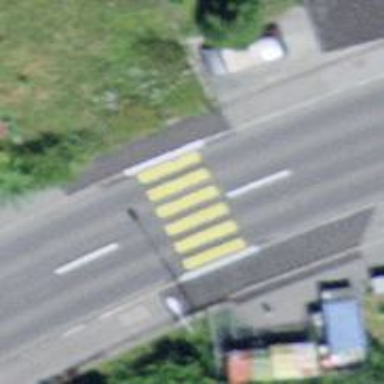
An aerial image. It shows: Uncontrolled zebra crossing on the road.